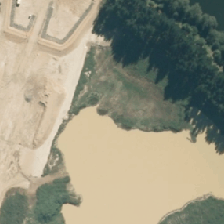
Land cover: lake_pond